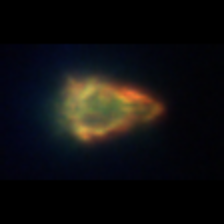
Taxon: Ciliates
Group: Other